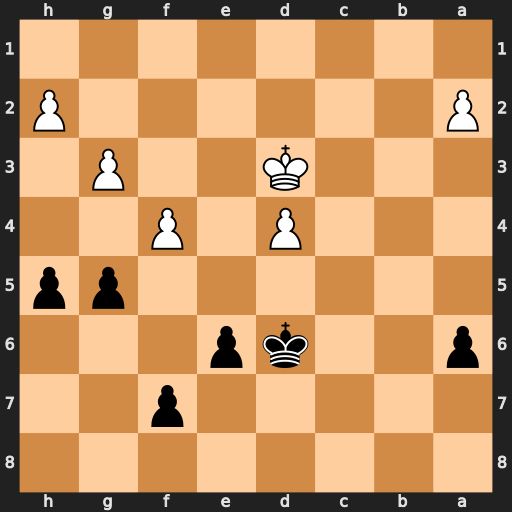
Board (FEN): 8/5p2/p2kp3/6pp/3P1P2/3K2P1/P6P/8
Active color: b
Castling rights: -
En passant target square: -
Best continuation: gxf4 gxf4 Kd5